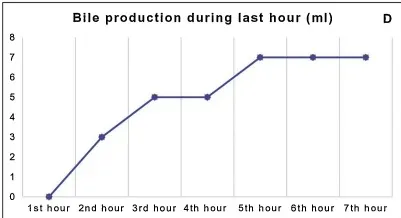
Bile production.
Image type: chart (chart)